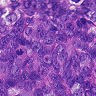
Metastatic tissue present: yes